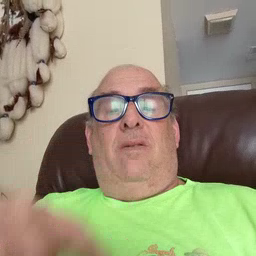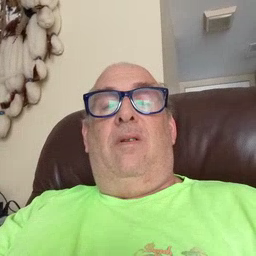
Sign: eye